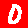
Digit: 0